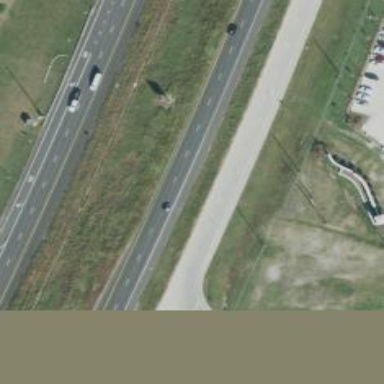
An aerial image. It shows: Expressway with asphalt surface classified as trunk highway.